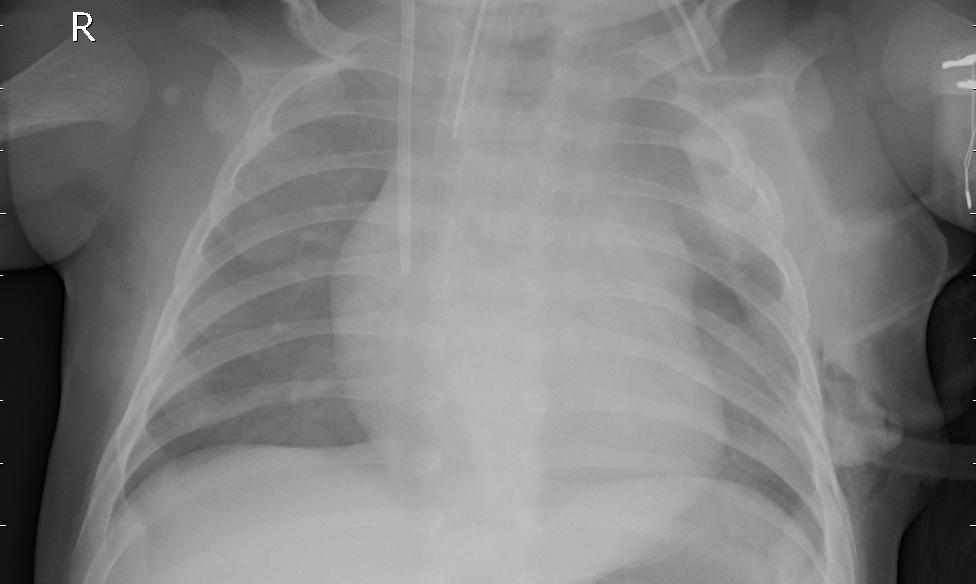
Diagnosis: PNEUMONIA